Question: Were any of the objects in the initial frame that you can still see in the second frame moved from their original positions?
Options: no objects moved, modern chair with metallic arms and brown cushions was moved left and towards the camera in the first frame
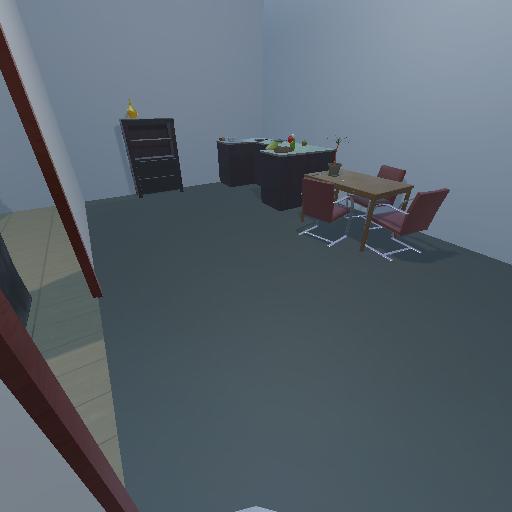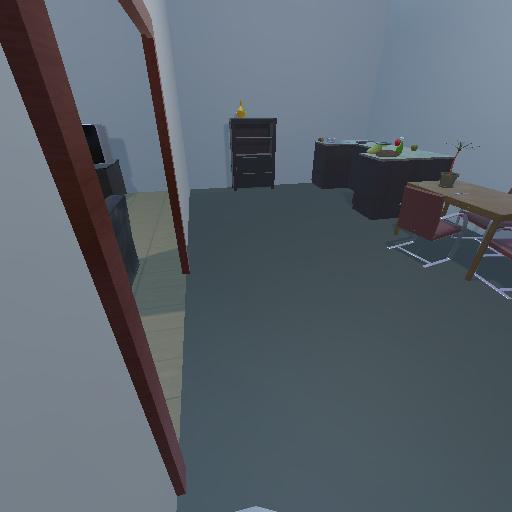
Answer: no objects moved